Question: I want to remove the "New" option in a entry on the main menu. Its that little right arrow that allows the user to see this menu at all, I'd be okay with completely removing that.

Here is what the element looks like in my sitemap:
'''
<SubArea Id="nav_cases" Entity="incident"
DescriptionResourceId="Cases_SubArea_Description"
GetStartedPanePath="Cases_Web_User_Visor.html"
GetStartedPanePathAdmin="Cases_Web_Admin_Visor.html"
GetStartedPanePathOutlook="Cases_Outlook_User_Visor.html"
GetStartedPanePathAdminOutlook="Cases_Outlook_Admin_Visor.html" />
'''
And based on the <URL> I don't think I can acheive this with the xml.
So I guess I want to know if this is possible? Or is this just part of the framework I can't get at? Is there some clever javascript I can do?
The reason I want to remove it is because these are childen in a parent:child relationship and we only want users to create them from the context of the parent record.
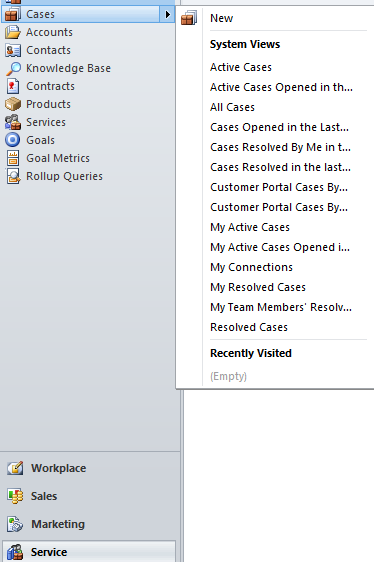
Answer: Unfortunately I don't think there is a way to do this (unless you go way unsupported and are not online).
An alternative would be to have JavaScript on the form that immediately prompts the user for the parent record. That's probably the approach I would take.